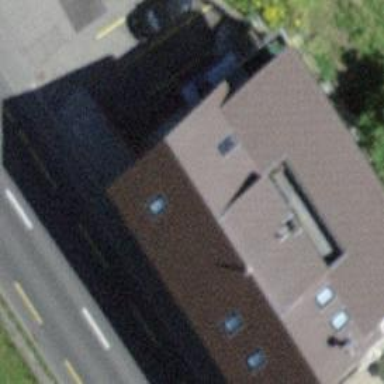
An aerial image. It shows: Residential building.